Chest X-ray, PA view. Patient: 60 years old, sex M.
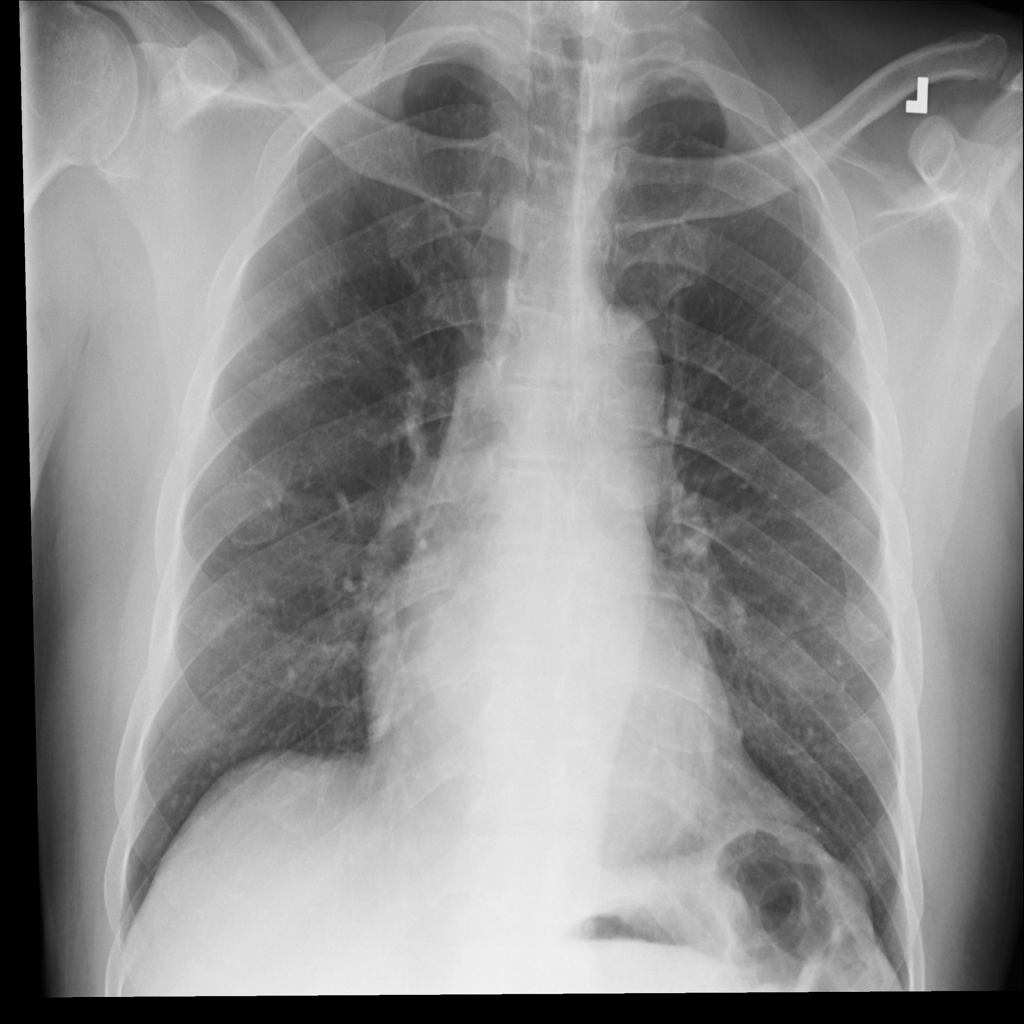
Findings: Pleural_Thickening